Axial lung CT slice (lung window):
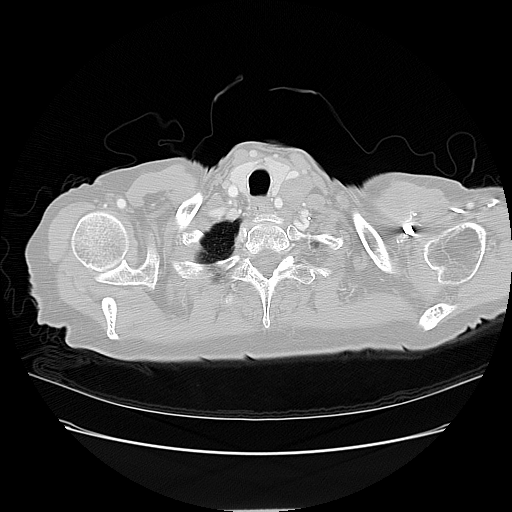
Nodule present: no